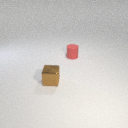
small red rubber cylinder to the right of small brown metal cube